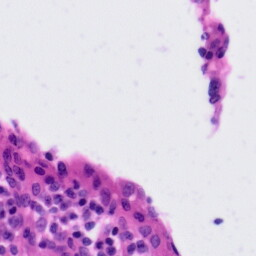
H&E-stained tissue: Tonsil